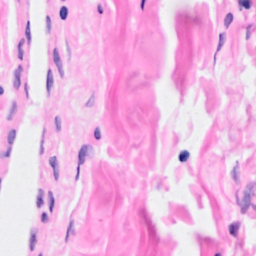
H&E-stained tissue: Breast